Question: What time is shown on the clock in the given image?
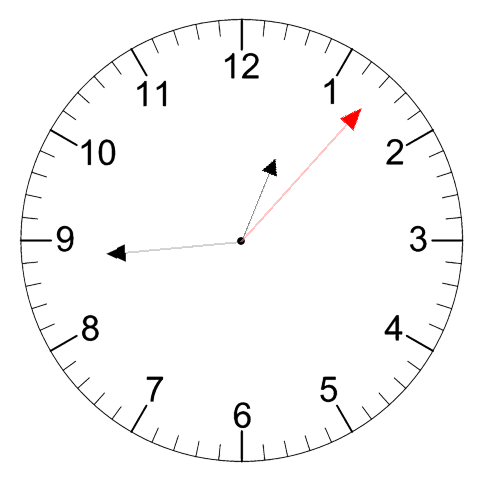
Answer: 12:44:07